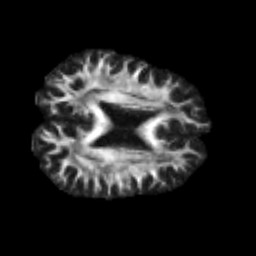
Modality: FA
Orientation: axial
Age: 34
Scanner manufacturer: philips
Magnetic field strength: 3 T
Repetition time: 8.645 s
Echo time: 0.1268 s